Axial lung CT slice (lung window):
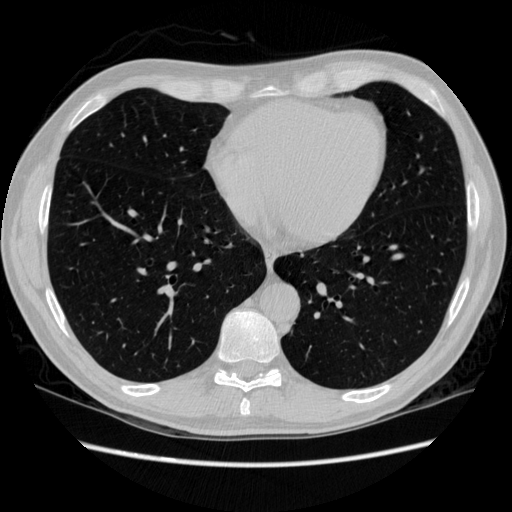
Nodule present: no